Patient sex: M
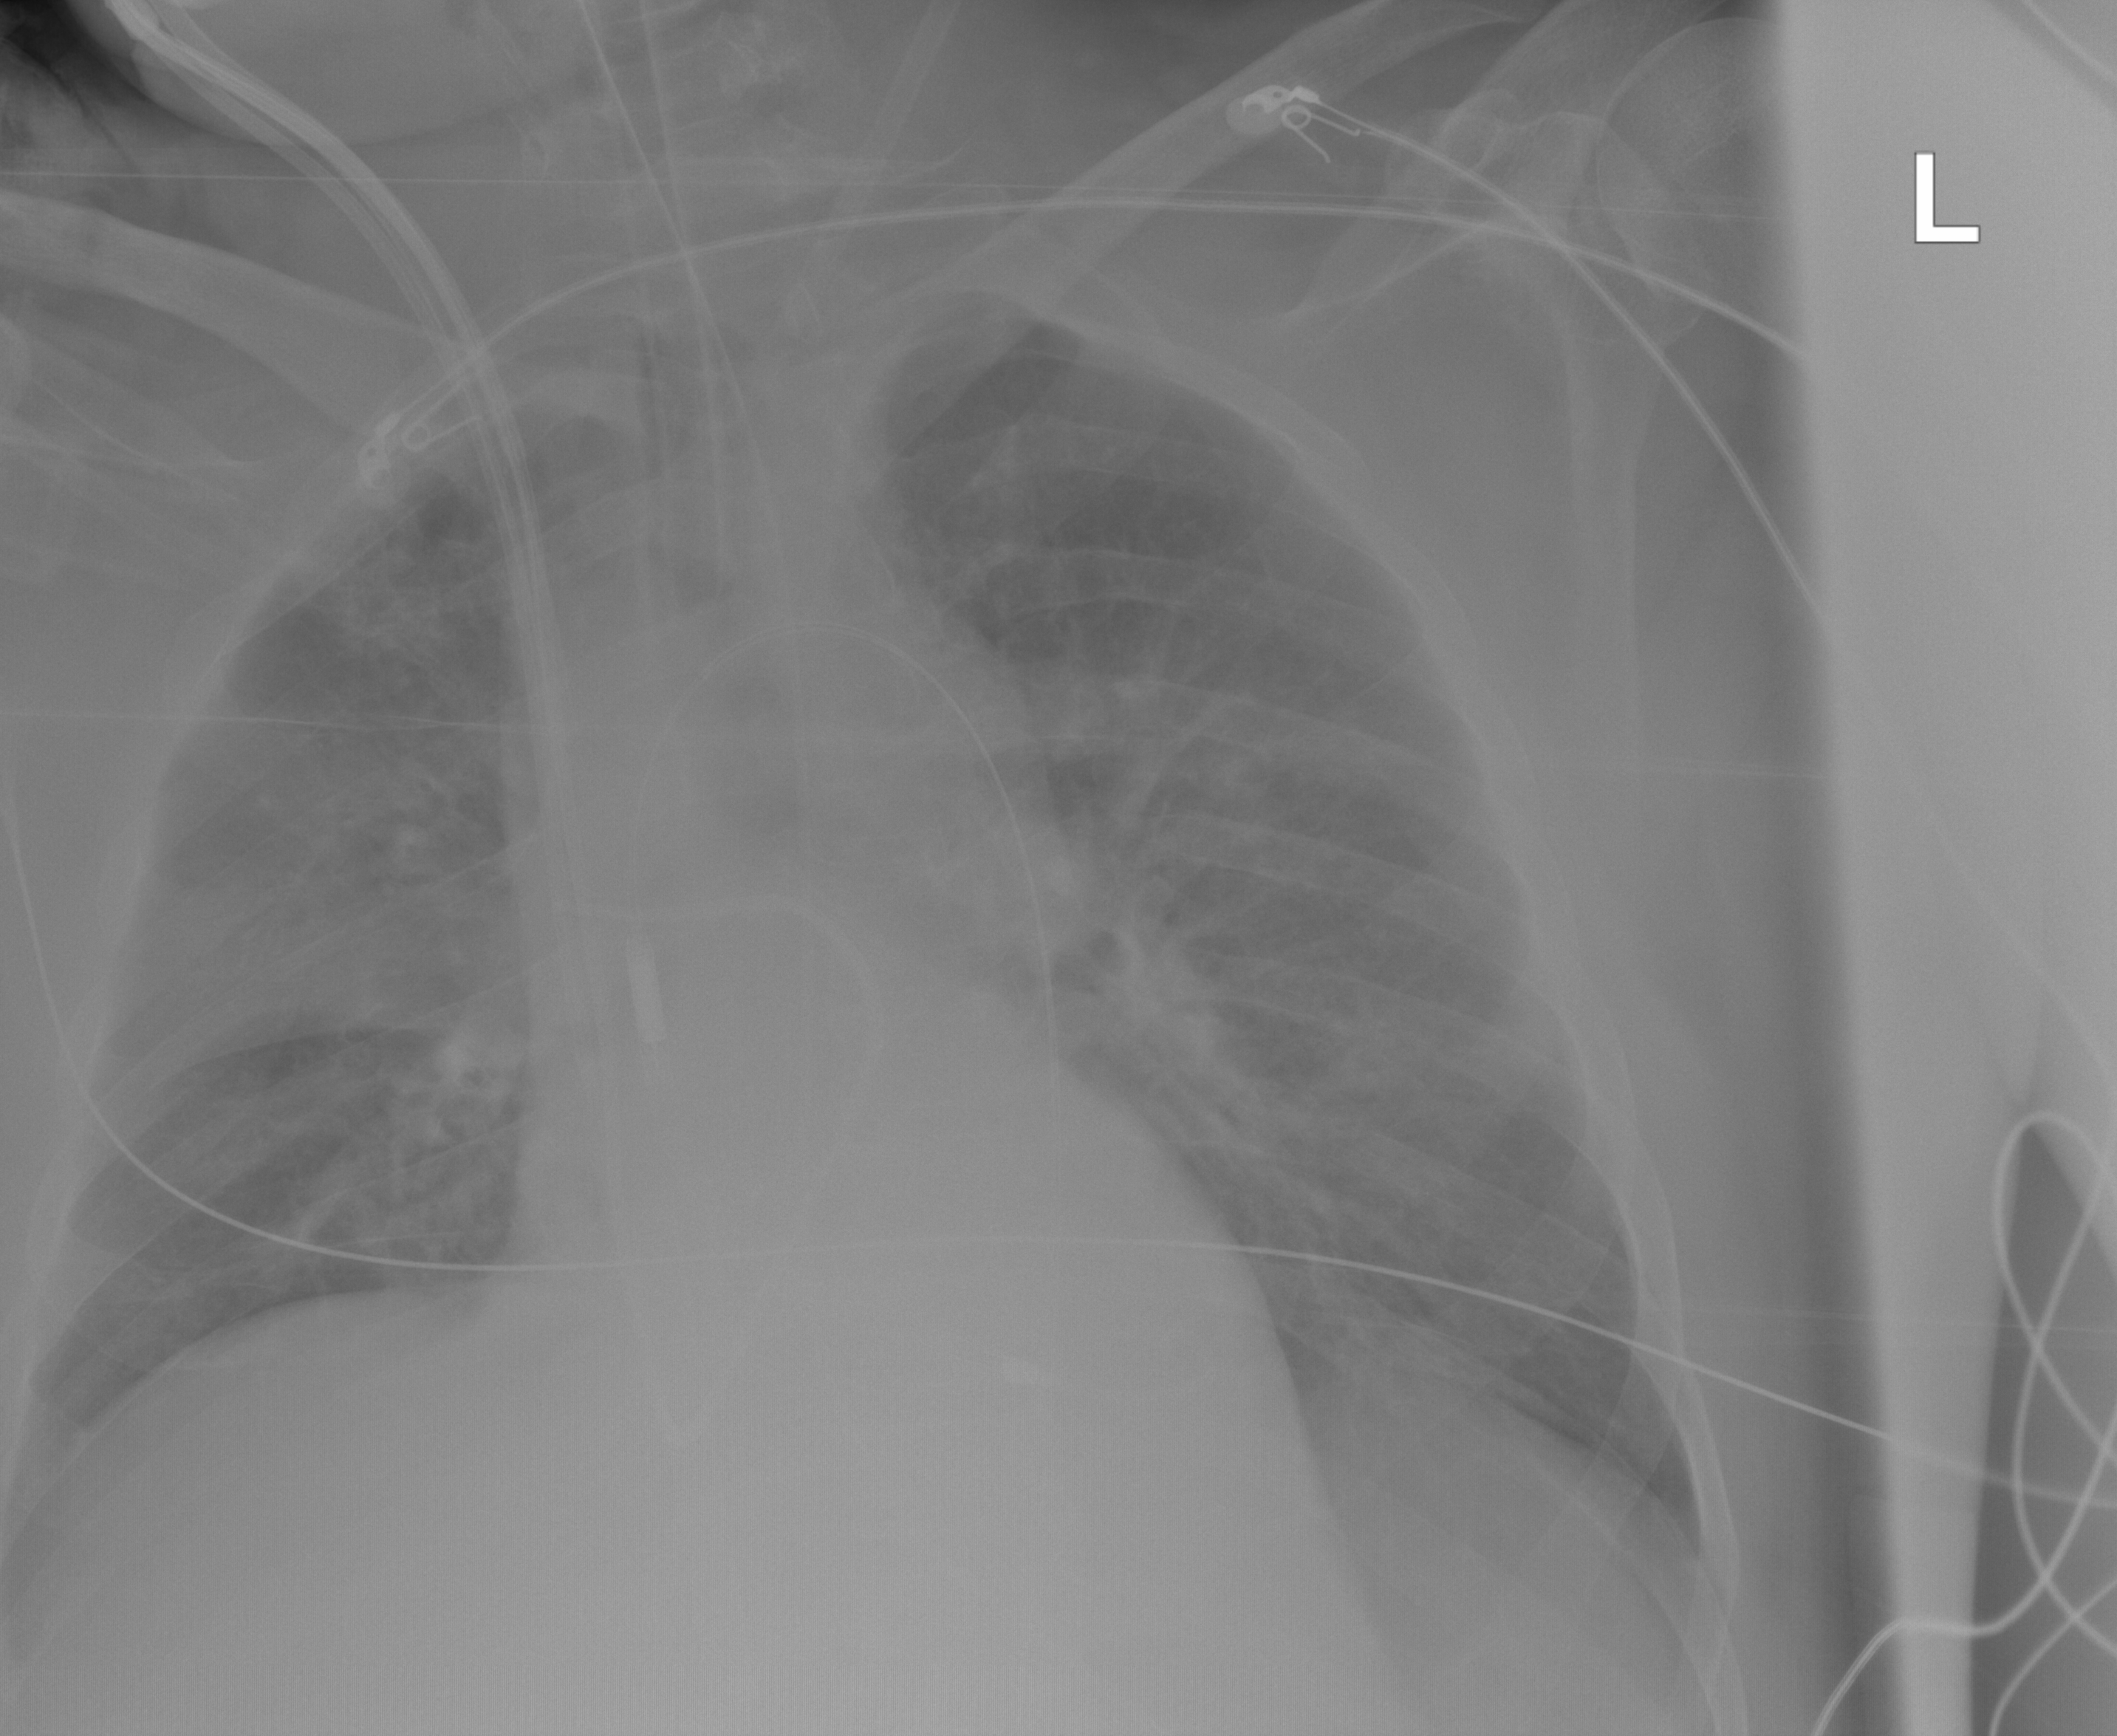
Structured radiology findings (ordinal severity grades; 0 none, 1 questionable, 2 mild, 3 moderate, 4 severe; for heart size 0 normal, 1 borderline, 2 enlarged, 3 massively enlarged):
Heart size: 2
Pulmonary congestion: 2
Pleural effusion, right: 0
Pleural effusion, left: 0
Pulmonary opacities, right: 2
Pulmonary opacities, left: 0
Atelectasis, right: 2
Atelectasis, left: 2